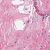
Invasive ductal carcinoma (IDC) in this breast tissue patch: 0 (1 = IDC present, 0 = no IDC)